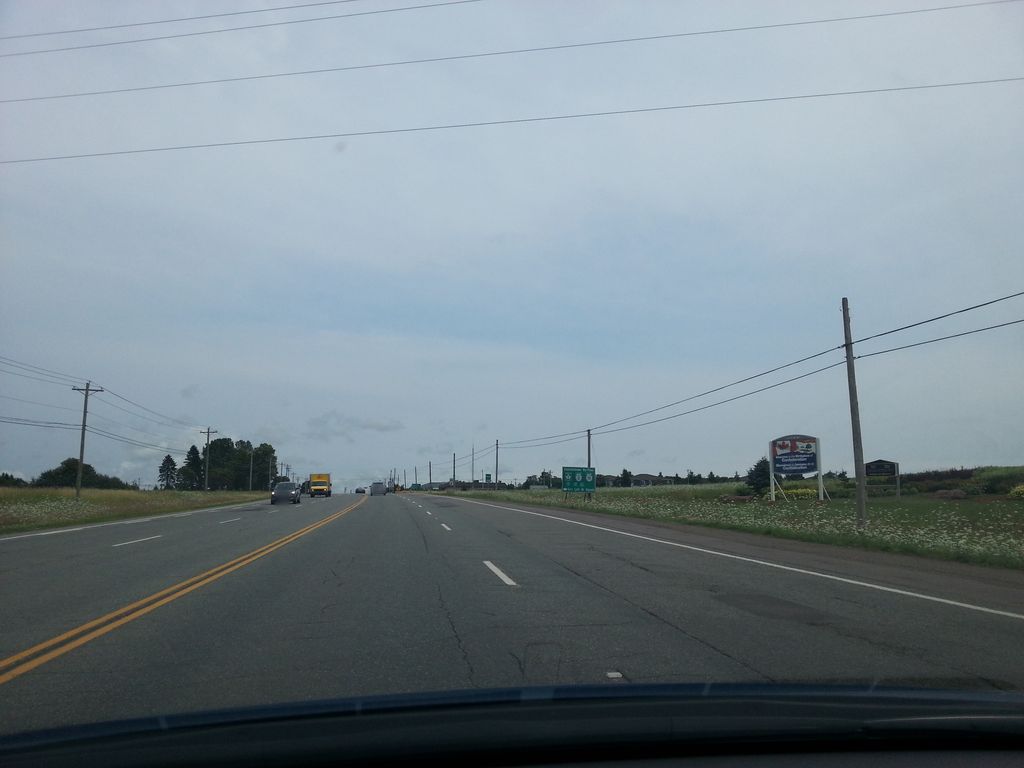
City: charlottetown